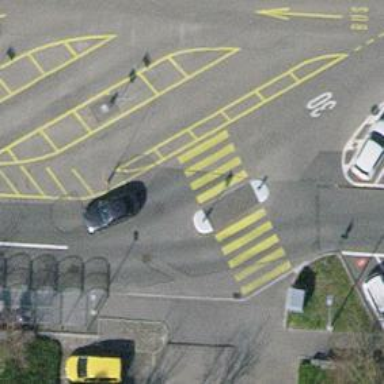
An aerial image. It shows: Marked crossing on the road.